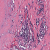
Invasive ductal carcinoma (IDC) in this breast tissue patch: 0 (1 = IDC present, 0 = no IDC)